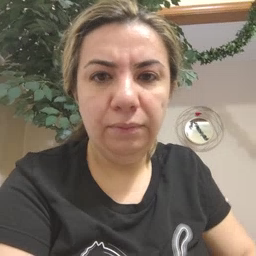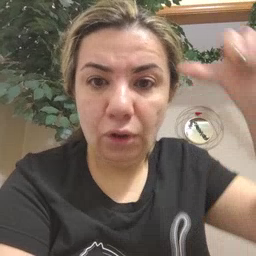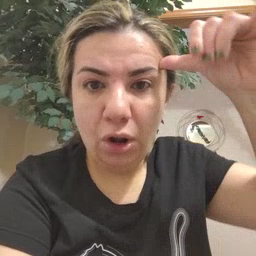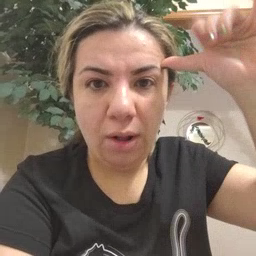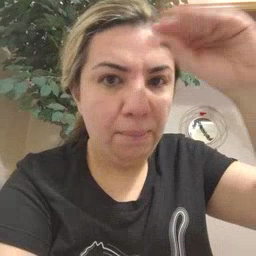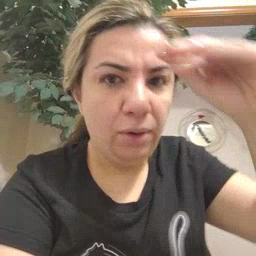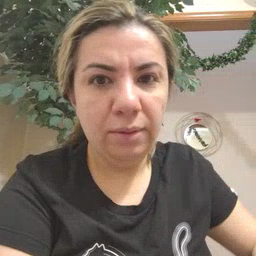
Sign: cowboy